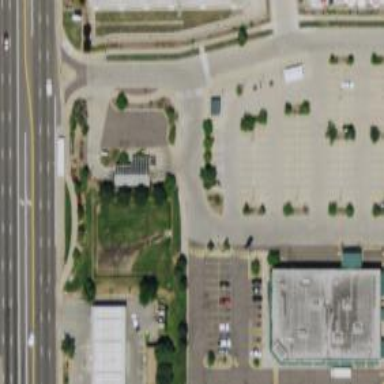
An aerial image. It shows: Parking space is available.